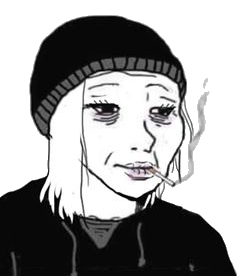
Label: 5_Doomer